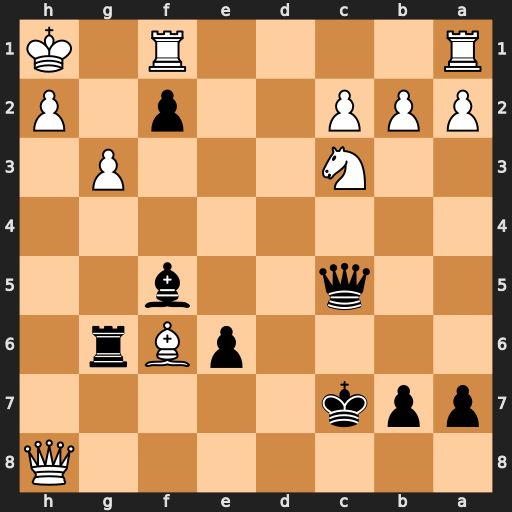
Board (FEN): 7Q/ppk5/4pBr1/2q2b2/8/2N3P1/PPP2p1P/R4R1K
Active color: b
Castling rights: -
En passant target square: -
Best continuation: Qc6+ Nd5+ Qxd5#